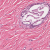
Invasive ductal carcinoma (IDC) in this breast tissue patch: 0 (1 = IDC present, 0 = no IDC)